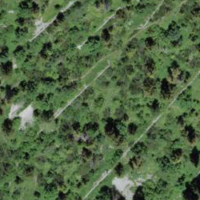
EUNIS habitat code: 23
Species observed at this site:
Geranium sanguineum